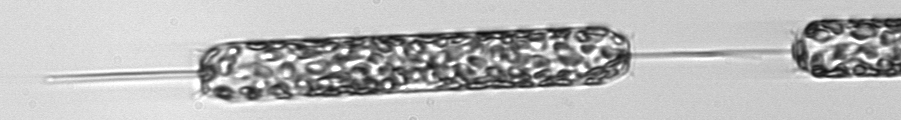
Label: Ditylum_brightwellii